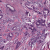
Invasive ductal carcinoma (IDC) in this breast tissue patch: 1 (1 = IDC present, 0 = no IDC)